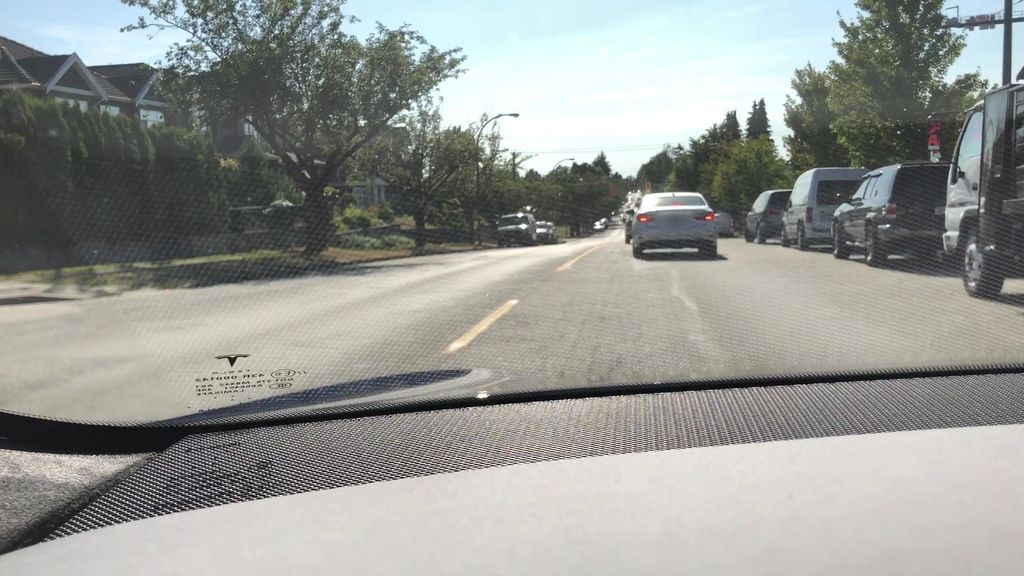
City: vancouver